Question: I'm trying to overlay precipitation data over water quality data I've been collecting. I've made the water quality data and precipitation plots separately and am now trying to combine them using gtable_add_grob (a la <URL>:
'''
y=(1:12)
y2=(12:1)
x=seq(as.Date("2014-01-01"), as.Date("2014-12-31"), by="months")
df=data.frame(x,y)
df2=data.frame(x,y2)
#plot1
g<-ggplot(df,aes(x,y))
g<-g+geom_bar(stat="identity",alpha=0.4)
g<-g+scale_y_reverse()
g<-g+theme(panel.grid = element_blank())
g<-g+theme(panel.background = element_blank())
g<-g+scale_x_date(labels = date_format("%b-%y"),breaks = date_breaks("months"))
g<-g+theme(axis.text.x = element_text(angle=45,hjust=1,color="black"))
g<-g+theme(axis.text.y = element_text(color="black"))
g<-g+theme(panel.grid = element_blank())
g<-g+theme(axis.line=element_line(colour="black"))
#print(g) #looks fine with axes lines
#plot2
g2<-ggplot(df,aes(x,y))
g2<-g2+geom_line()
g2<-g2+theme(panel.grid = element_blank())
g2<-g2+theme(panel.background = element_blank())
g2<-g2+scale_x_date(labels = date_format("%b-%y"),breaks = date_breaks("months"))
g2<-g2+theme(axis.text.x = element_text(angle=45,hjust=1,color="black"))
g2<-g2+theme(axis.text.y = element_text(color="black"))
g2<-g2+theme(panel.grid = element_blank())
g2<-g2+theme(axis.line=element_line(colour="black"))
#print(g2) #looks fine with axes lines
#combining them
gnew1<-ggplot_gtable(ggplot_build(g))
gnew2<-ggplot_gtable(ggplot_build(g2))
gg<-c(subset(gnew1$layout,name=="panel",se=t:r))
gnew<-gtable_add_grob(gnew2,gnew1$grobs[[which(gnew1$layout$name=="panel")]],pp$t,pp$l,pp$b,pp$l)
#attempted secondary axis
ia<-which(gnew1$layout$name=="axis-l")
ga<-gnew1$grobs[[ia]]
ax<-ga$children[[2]]
ax$widths<-rev(ax$widths)
ax$grobs<-rev(ax$grobs)
ax$grobs[[1]]$x<-ax$grobs[[1]]$x - unit(1,"npc") + unit(0.15, "cm")
gnew<-gtable_add_cols(gnew,p1$widths[p1$layout[ia, ]$l], length(g1$widths) - 1)
gnew<-gtable_add_grob(gnew, ax, pp$t,length(gnew$widths)-1)
grid.draw(gnew)
'''
This gives me a plot that looks like so:

My problem is that I want the secondary y-axis line to show up as well - you can see it's missing here. My original suspicion was that it had something to do with my making the panels grids and backgrounds blank for both graphs, but the axes lines on the independent graphs plot fine after use of
'''
axis.line=element_line(colour="black")
'''
Additionally, I need the clear backgrounds for the way this data will be displayed (so if it is this, is there a work around?). I went through the combining graphs portion of the code step by step and it seems to be working as intended. My output for the combined graph is
'''
> gnew
TableGrob (6 x 6) "layout": 10 grobs
z cells name grob
1 0 (1-6,1-6) background rect[plot.background.rect.1102]
2 3 (3-3,3-3) axis-l absoluteGrob[GRID.absoluteGrob.1094]
3 1 (4-4,3-3) spacer zeroGrob[NULL]
4 2 (3-3,4-4) panel gTree[GRID.gTree.1080]
5 4 (4-4,4-4) axis-b absoluteGrob[GRID.absoluteGrob.1087]
6 5 (5-5,4-4) xlab text[axis.title.x.text.1096]
7 6 (3-3,2-2) ylab text[axis.title.y.text.1098]
8 7 (2-2,4-4) title text[plot.title.text.1100]
9 8 (3-3,4-4) layout gTree[GRID.gTree.1048]
10 9 (3-3,5-5) layout gtable[axis]
'''
This is similar to the output of the combined graph from my own data. Any thoughts on why the secondary y-axis line will not display?
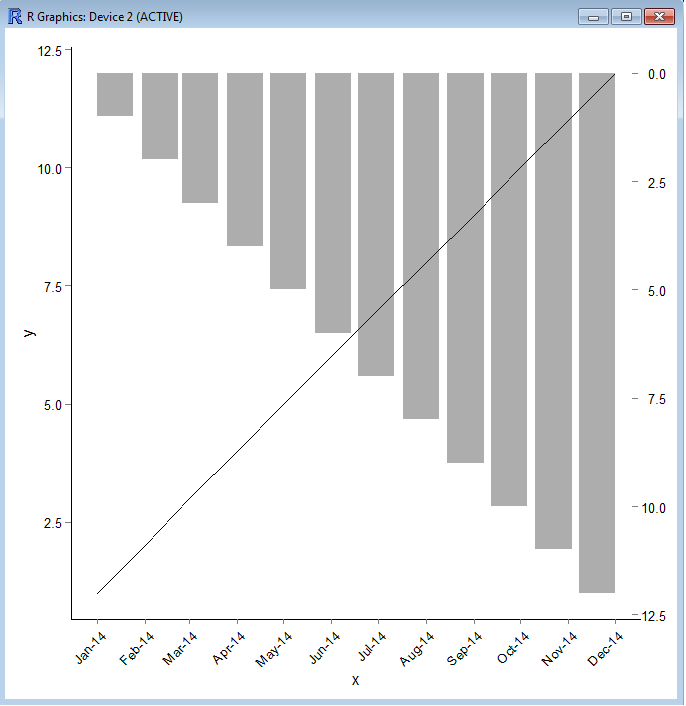
Answer: So I found a work-around to the right y-axis when combining plots if anyone is looking at this later and is curious.
Using the gridExtra package, I created a manual border around the first plot's right side using borderGrob (see <URL>. The first plot may look a little "silly" when plotted on its own after applying the border, but my goal was to combine plots so the first independent plot doesn't really concern me. In addition I noticed a few mistypes in the example code where I didn't correct the copy and paste from the code I was using for my specific work, so sorry if anyone was trying to help and couldn't reproduce the example! The corrected code would go as follows:
'''
##apologies for not adding these in the question
library(ggplot2)
library(scales)
library(gtable)
library(gridExtra)
y=(1:12)
y2=(12:1)
x=seq(as.Date("2014-01-01"), as.Date("2014-12-31"), by="months")
df=data.frame(x,y)
df2=data.frame(x,y2)
#plot1
g<-ggplot(df,aes(x,y))
g<-g+geom_bar(stat="identity",alpha=0.4)
g<-g+scale_y_reverse()
g<-g+theme(panel.grid = element_blank())
g<-g+theme(panel.background = element_blank())
g<-g+scale_x_date(labels = date_format("%b-%y"),breaks = date_breaks("months"))
g<-g+theme(axis.text.x = element_text(angle=45,hjust=1,color="black"))
g<-g+theme(axis.text.y = element_text(color="black"))
##creating a border on the right side (type=3) ##make sure colour is spelled with a u!
gg<-borderGrob(type=3,colour="black",lwd=1)
##adding the new border
g<-g+annotation_custom(gg)
g<-g+theme(axis.line=element_line(colour="black"))
#print(g) ##now plotted with 3 axis lines (left, bottom, right)
#plot2
g2<-ggplot(df,aes(x,y))
g2<-g2+geom_line()
g2<-g2+theme(panel.grid = element_blank())
g2<-g2+theme(panel.background = element_blank())
g2<-g2+scale_x_date(labels = date_format("%b-%y"),breaks = date_breaks("months"))
g2<-g2+theme(axis.text.x = element_text(angle=45,hjust=1,color="black"))
g2<-g2+theme(axis.text.y = element_text(color="black"))
g2<-g2+theme(panel.grid = element_blank())
g2<-g2+theme(axis.line=element_line(colour="black"))
#print(g2)
#combining them
gnew1<-ggplot_gtable(ggplot_build(g))
gnew2<-ggplot_gtable(ggplot_build(g2))
gg<-c(subset(gnew1$layout,name=="panel",se=t:r))
gnew<-gtable_add_grob(gnew2,gnew1$grobs[[which(gnew1$layout$name=="panel")]],gg$t,gg$l,gg$b,gg$l) ##fixed pp->gg
#extracting the axis from plot1
ia<-which(gnew1$layout$name=="axis-l")
ga<-gnew1$grobs[[ia]]
ax<-ga$children[[2]]
ax$widths<-rev(ax$widths)
ax$grobs<-rev(ax$grobs)
ax$grobs[[1]]$x<-ax$grobs[[1]]$x - unit(1,"npc") + unit(0.15, "cm")
gnew<-gtable_add_cols(gnew,gnew1$widths[gnew1$layout[ia, ]$l], length(gnew2$widths) - 1) ##fixed g1->gnew ##fixed p1->gnew2 (twice)
gnew<-gtable_add_grob(gnew, ax, gg$t,length(gnew$widths)-1) ##fixed pp->gg
grid.draw(gnew)
'''
This produces:

this!